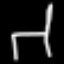
Label: chair